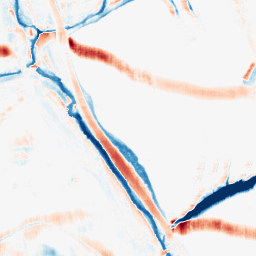
Category: morphological
Decomposition family: morphological_rect
Decomposition parameters: operation: average
width: 10
height: 20
Upsampling method: sinc_hamming
Upsampling parameters: scale: 2
kernel_size: 4
Upsampling scale: 2